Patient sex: M
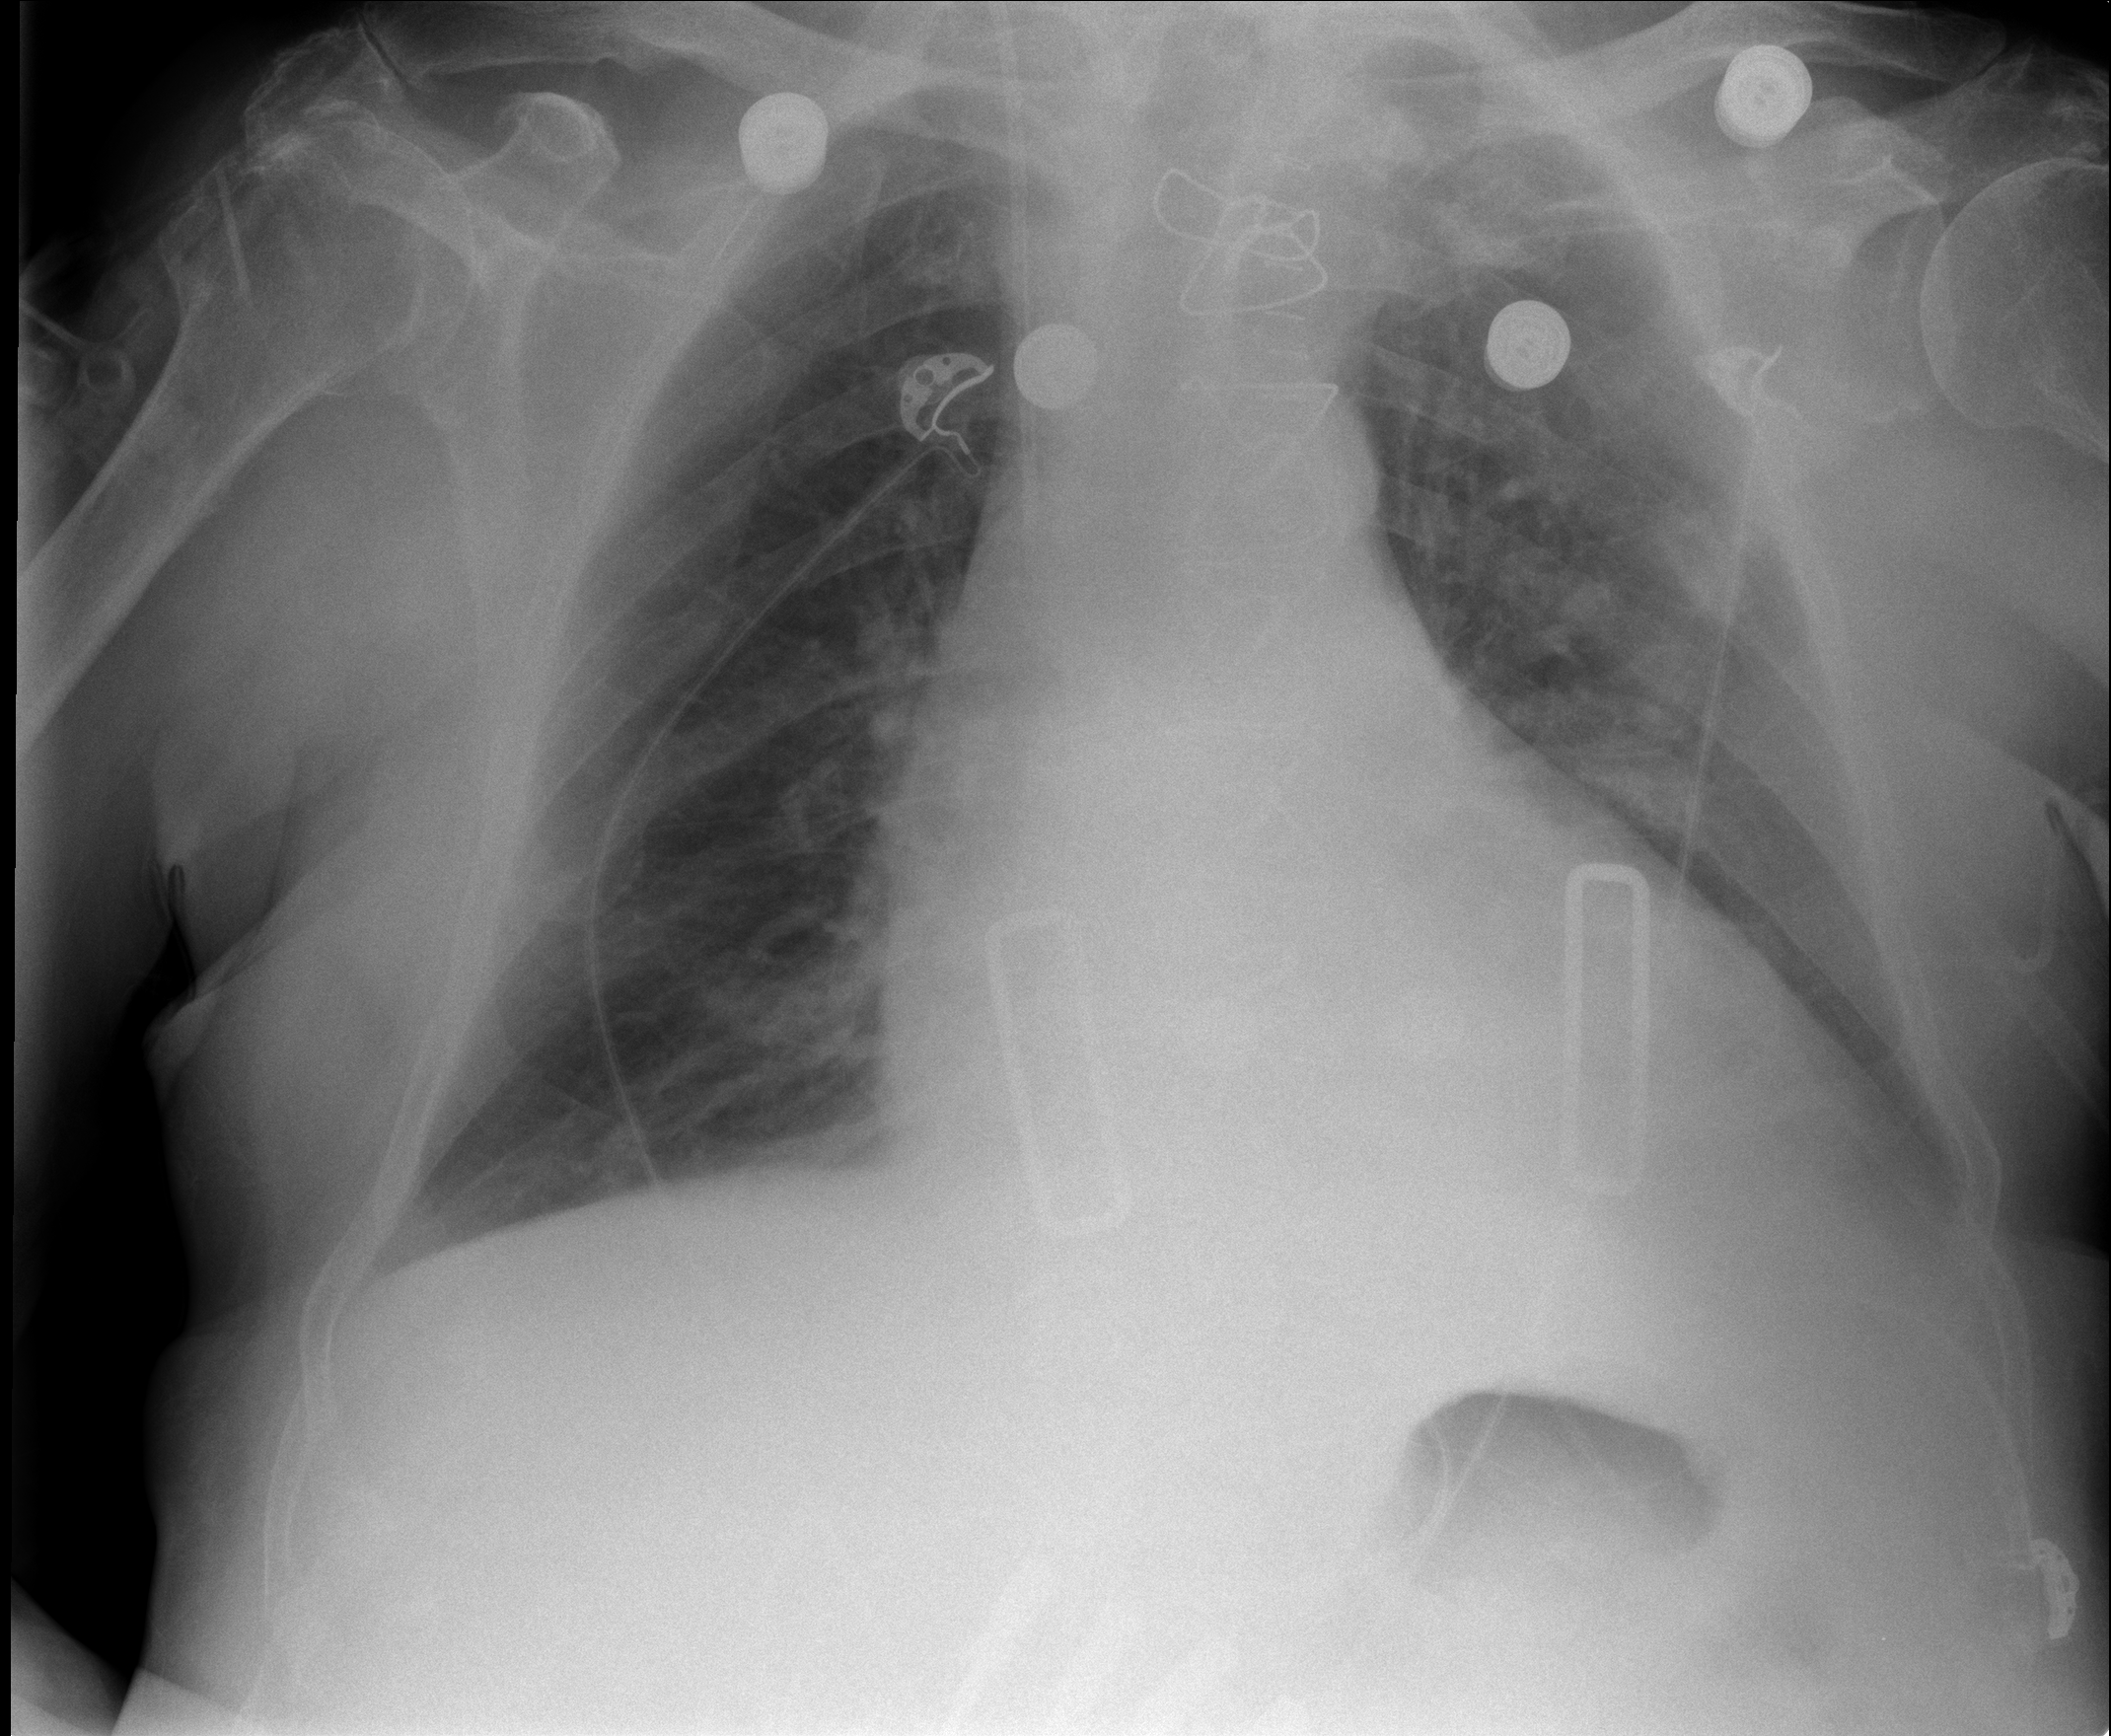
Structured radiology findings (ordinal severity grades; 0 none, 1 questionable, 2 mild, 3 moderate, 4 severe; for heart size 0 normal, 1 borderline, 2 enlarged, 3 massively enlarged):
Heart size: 1
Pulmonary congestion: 1
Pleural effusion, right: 0
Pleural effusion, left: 1
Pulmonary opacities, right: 1
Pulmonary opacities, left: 1
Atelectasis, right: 1
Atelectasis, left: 2